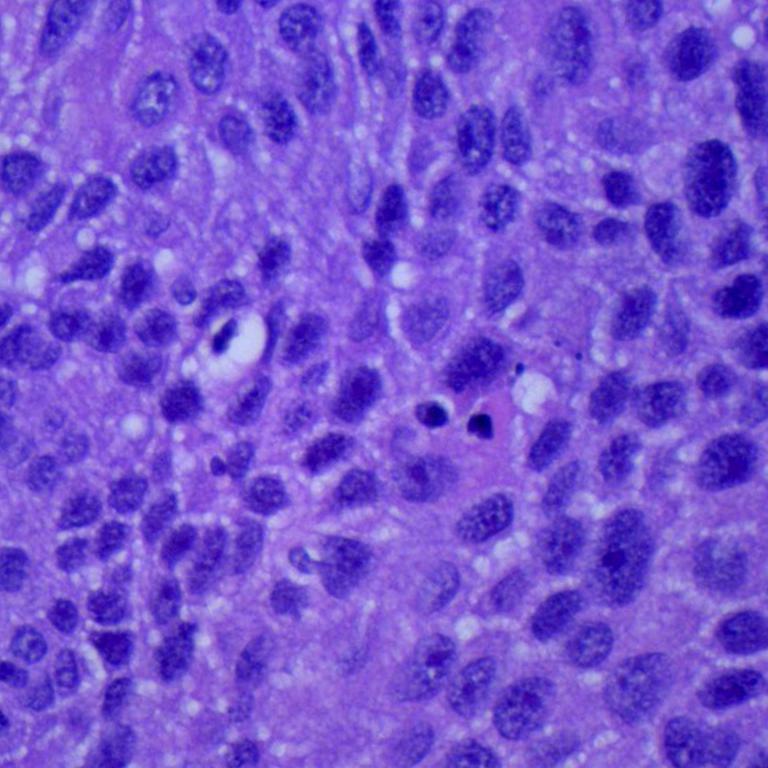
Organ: lung
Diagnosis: squamous carcinomas